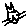
Label: cat